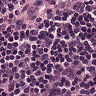
Metastatic tissue present: no